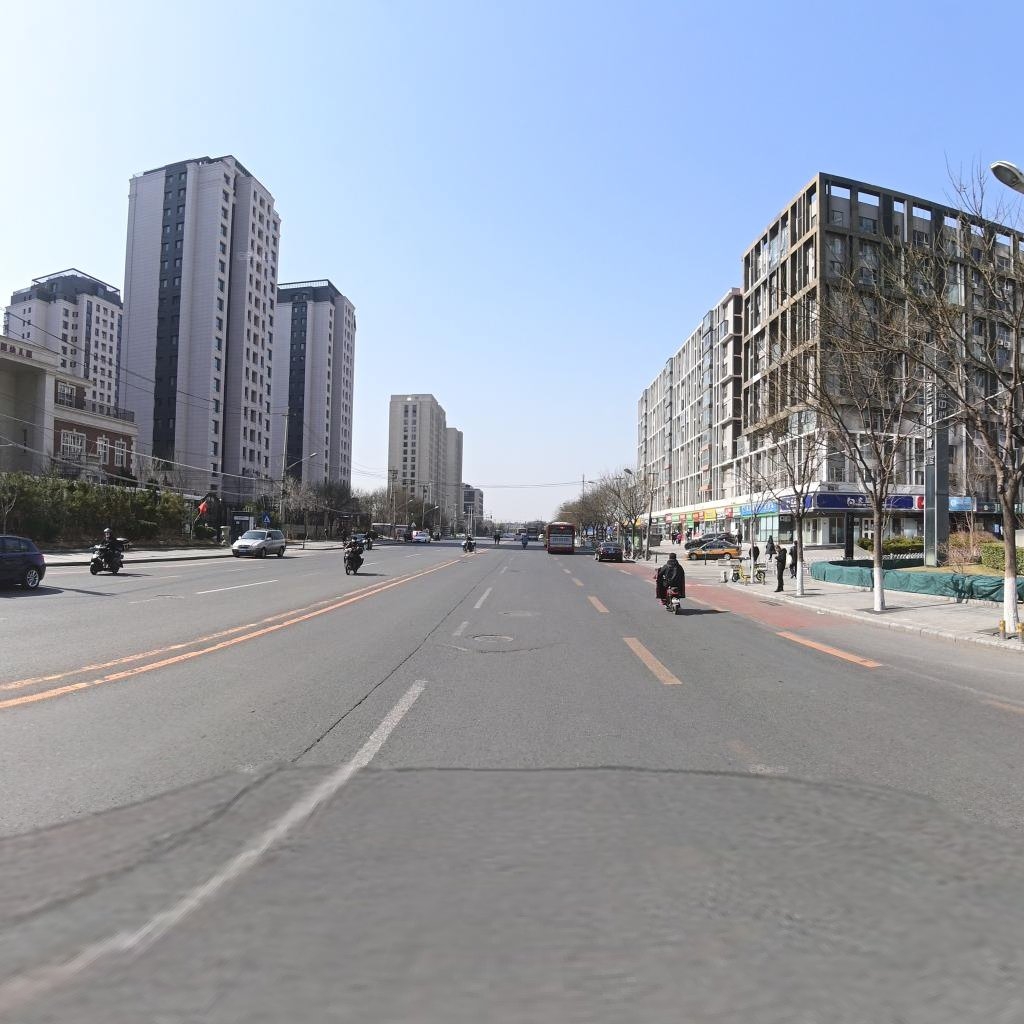
Region: Chaoyang
Road damage annotations: transverse crack, longitudinal crack, manhole cover, manhole cover